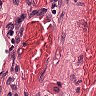
Metastatic tissue present: no